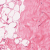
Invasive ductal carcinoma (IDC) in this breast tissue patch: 0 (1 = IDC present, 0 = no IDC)